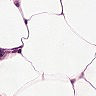
Metastatic tissue present: no